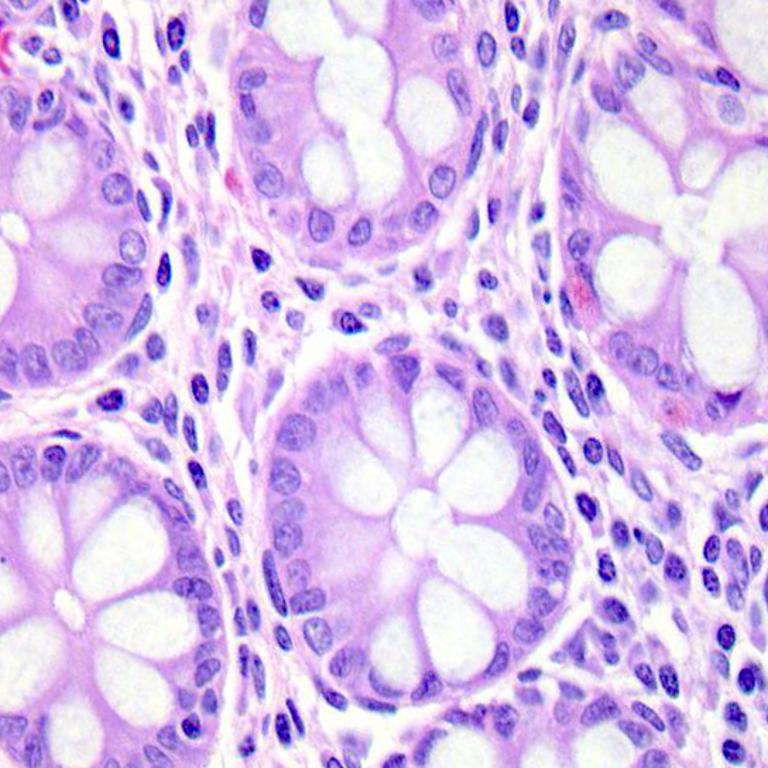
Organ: colon
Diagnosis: benign